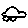
Label: car